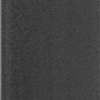
Label: dusty